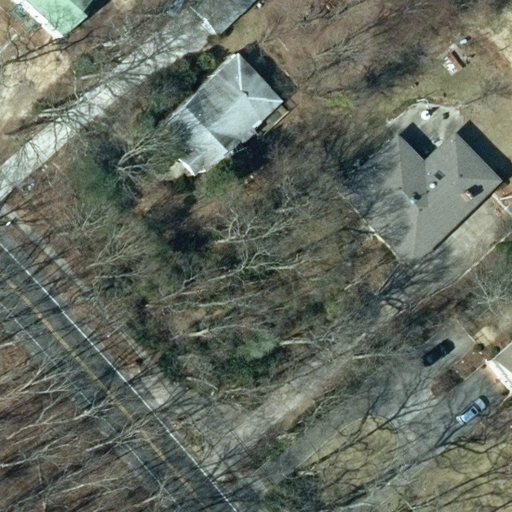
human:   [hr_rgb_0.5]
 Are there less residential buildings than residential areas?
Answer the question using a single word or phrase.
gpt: no

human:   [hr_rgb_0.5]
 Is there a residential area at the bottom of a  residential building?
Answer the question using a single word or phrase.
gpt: yes

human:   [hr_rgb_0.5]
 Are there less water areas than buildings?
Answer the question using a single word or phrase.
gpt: yes

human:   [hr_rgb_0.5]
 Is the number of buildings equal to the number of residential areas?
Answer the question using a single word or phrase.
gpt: no

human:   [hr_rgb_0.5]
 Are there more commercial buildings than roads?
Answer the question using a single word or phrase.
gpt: no

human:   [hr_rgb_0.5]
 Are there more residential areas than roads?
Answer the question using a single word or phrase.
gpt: no

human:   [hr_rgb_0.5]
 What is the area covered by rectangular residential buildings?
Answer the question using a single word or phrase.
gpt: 636m2

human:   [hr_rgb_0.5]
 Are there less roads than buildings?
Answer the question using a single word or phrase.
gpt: yes

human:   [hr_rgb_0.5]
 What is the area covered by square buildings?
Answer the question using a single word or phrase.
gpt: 0m2

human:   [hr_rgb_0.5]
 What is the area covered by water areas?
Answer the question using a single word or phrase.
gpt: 0m2

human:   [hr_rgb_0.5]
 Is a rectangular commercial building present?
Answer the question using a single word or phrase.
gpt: no

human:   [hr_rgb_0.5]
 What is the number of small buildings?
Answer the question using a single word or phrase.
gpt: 3

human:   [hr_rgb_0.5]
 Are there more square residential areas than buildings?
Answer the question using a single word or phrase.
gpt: no

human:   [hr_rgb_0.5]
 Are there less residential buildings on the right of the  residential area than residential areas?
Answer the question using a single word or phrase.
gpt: no

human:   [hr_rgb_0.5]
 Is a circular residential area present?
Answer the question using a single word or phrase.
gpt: no

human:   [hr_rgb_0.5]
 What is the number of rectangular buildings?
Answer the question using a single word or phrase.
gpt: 3

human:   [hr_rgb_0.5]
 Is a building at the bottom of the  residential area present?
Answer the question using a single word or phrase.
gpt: no

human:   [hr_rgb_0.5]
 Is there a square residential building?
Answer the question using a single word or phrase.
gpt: no

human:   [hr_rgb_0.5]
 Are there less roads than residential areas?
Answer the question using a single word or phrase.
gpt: no

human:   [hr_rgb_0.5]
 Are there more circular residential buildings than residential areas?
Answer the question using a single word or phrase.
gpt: no

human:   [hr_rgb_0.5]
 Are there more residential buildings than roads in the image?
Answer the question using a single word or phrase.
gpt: yes

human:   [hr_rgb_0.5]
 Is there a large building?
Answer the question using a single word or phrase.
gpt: no

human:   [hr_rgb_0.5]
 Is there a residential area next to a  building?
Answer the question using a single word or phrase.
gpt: yes

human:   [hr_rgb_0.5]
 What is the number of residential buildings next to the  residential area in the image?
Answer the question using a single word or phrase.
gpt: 5

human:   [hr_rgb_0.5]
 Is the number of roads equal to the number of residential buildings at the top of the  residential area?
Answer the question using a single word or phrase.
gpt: no

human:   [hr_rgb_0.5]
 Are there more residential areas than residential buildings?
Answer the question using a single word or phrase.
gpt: no

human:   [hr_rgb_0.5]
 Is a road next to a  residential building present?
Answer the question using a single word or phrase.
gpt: yes

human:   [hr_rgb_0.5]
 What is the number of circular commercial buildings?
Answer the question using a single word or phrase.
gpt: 0

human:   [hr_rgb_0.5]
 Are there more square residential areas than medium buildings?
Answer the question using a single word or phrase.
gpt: no

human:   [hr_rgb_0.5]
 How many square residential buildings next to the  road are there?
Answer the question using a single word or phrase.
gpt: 0

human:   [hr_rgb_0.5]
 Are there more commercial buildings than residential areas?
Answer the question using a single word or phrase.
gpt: no

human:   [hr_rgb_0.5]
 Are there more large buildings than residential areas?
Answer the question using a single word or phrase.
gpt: no

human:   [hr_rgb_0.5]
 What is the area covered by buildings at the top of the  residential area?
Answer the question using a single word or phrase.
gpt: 981m2

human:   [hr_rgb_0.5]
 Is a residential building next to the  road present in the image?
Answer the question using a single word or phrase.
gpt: yes

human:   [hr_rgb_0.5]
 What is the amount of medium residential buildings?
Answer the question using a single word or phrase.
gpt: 2

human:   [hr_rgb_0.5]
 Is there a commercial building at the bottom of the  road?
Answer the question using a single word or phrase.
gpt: no

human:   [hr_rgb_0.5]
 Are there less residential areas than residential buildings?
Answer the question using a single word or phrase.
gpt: yes